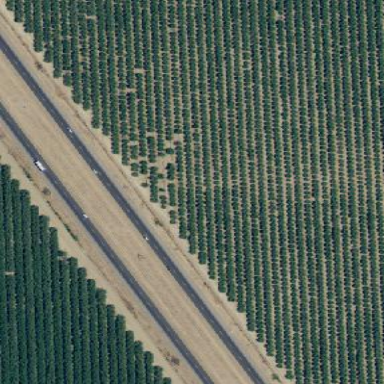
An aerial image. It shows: Almond orchard with rows of almond trees.